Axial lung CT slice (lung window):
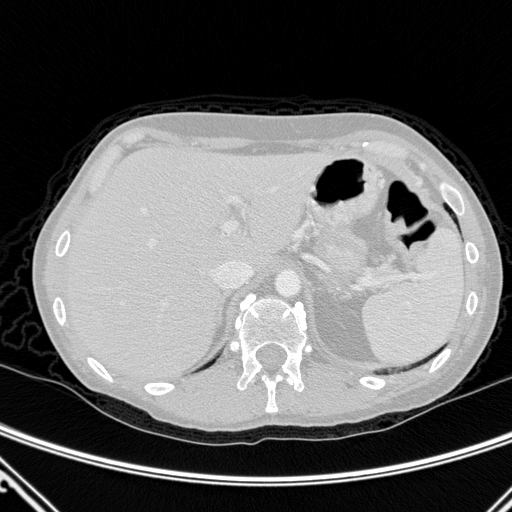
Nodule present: no